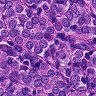
Metastatic tissue present: yes